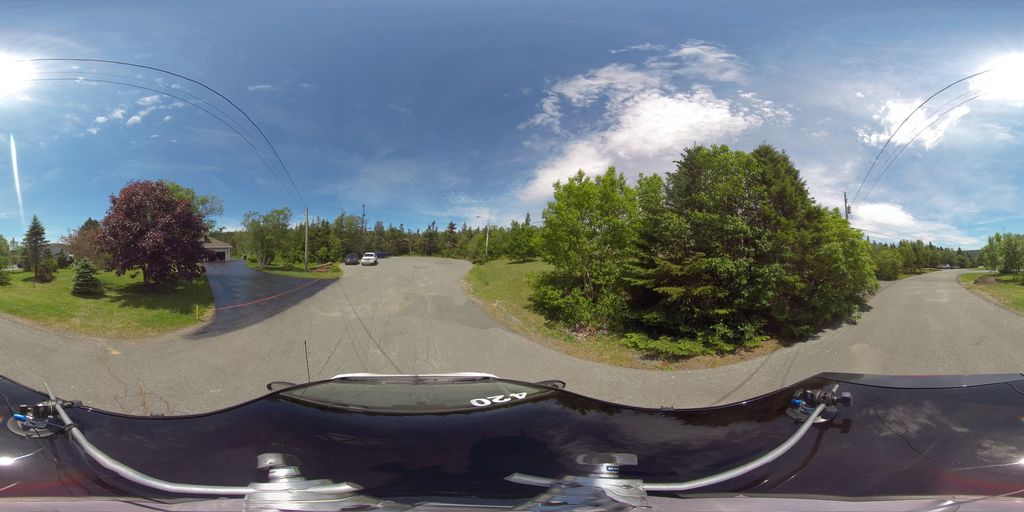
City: st_johns